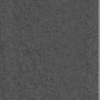
Label: dusty